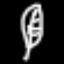
Label: leaf